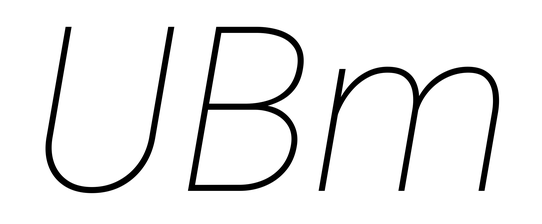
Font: Roboto-Italic_Thin_Italic